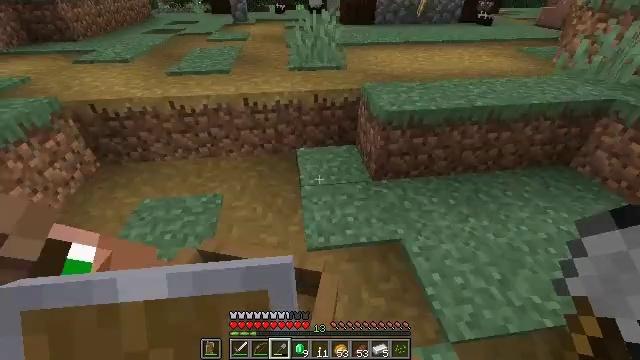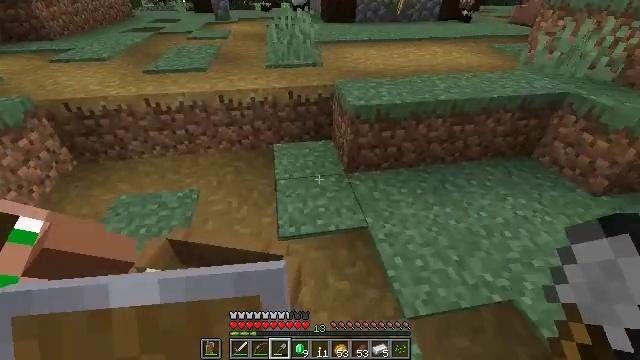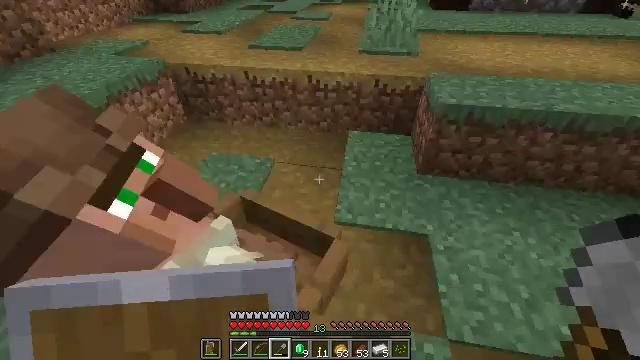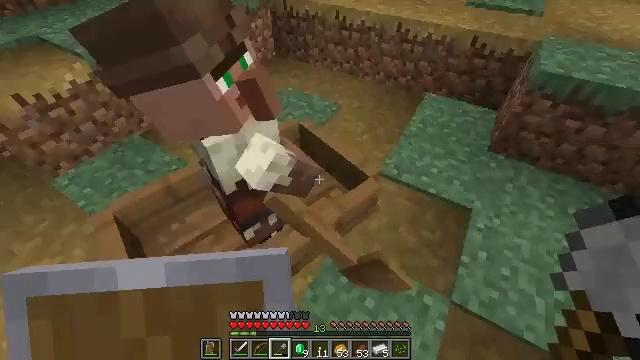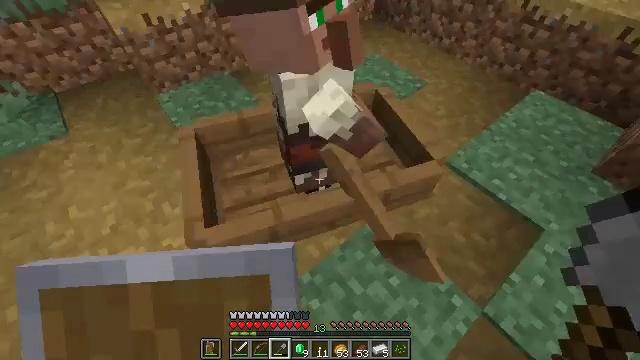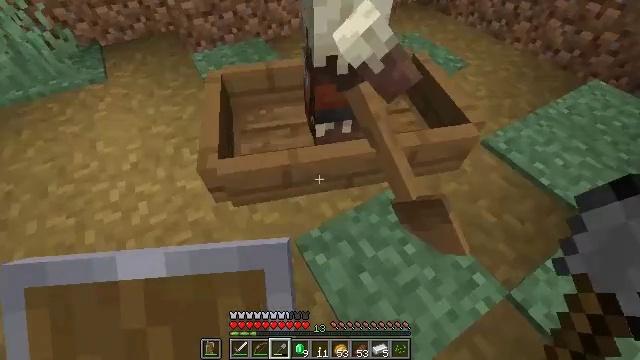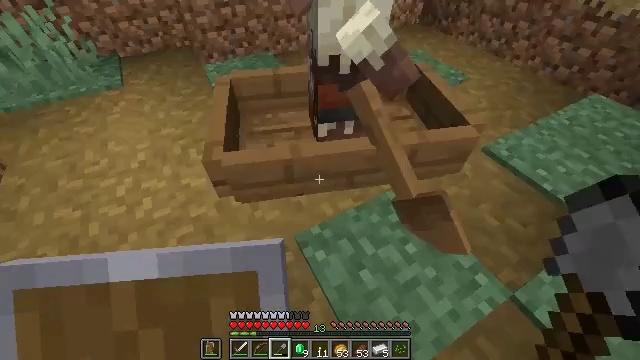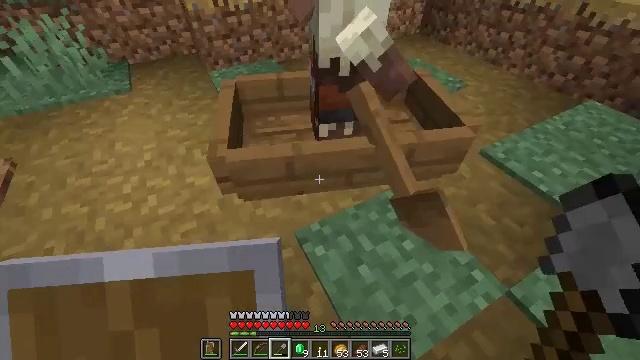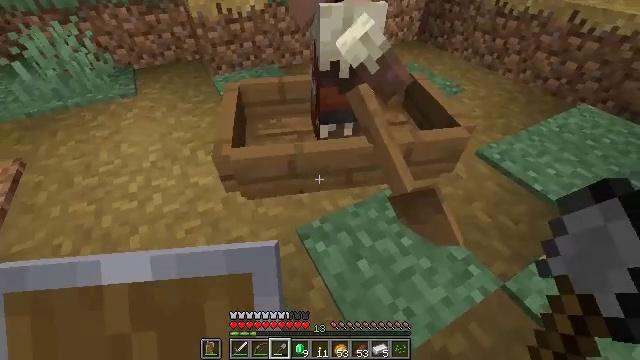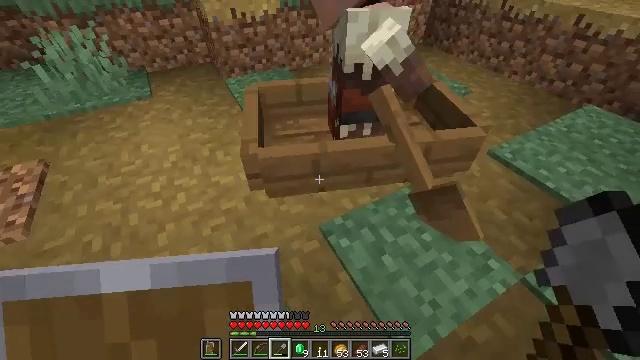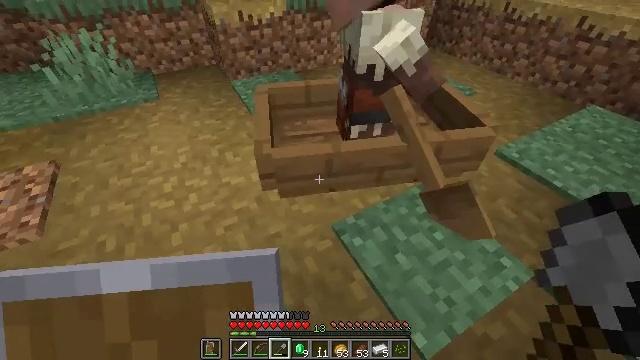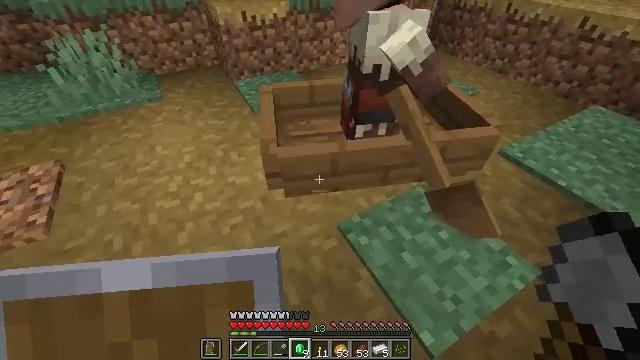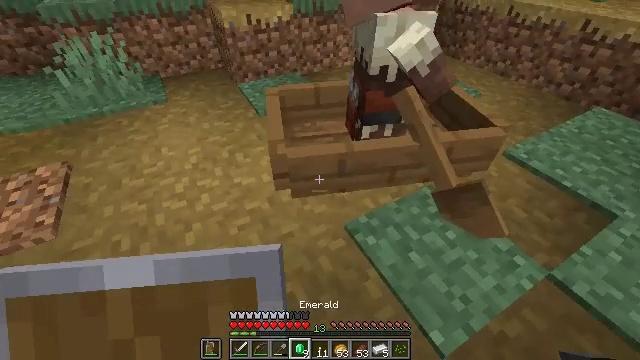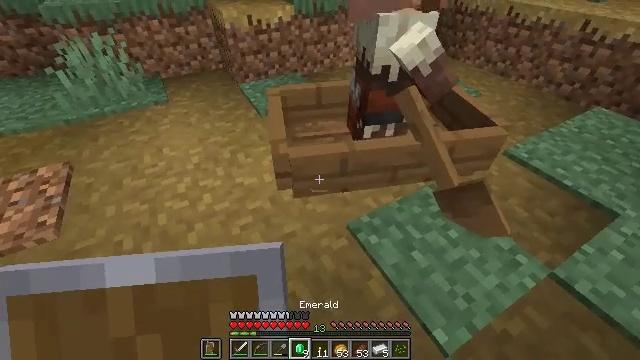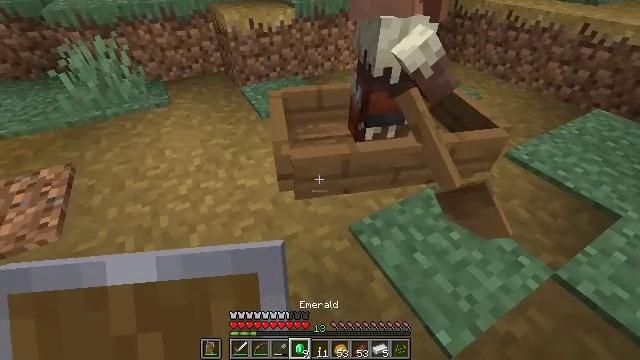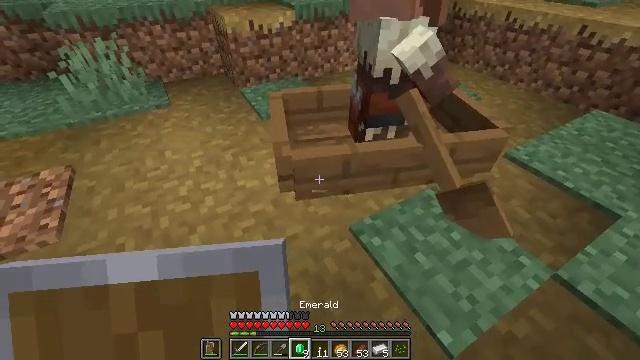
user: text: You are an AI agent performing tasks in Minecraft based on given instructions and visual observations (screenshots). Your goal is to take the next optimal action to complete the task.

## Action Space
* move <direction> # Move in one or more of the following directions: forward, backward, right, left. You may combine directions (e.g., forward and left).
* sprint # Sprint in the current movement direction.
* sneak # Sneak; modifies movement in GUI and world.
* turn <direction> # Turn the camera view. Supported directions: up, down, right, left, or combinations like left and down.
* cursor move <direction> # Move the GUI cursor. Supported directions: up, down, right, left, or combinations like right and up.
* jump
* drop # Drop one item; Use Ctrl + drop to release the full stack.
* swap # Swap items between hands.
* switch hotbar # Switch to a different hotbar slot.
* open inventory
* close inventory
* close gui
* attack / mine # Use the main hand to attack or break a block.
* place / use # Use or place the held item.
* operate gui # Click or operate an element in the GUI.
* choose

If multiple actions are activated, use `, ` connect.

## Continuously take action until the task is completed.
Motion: motion action
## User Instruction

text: Remove the cobblestone wall block.
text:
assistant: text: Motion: move back and move right, turn right
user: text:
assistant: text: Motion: move back and move right, turn left and down
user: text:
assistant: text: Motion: move back and move right, turn left and down
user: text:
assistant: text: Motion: move back and move right, turn left and down
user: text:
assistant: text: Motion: move back, turn left
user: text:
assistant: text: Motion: move back, turn left and up
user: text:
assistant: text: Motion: turn up
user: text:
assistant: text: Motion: move left, turn up
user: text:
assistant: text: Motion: move left
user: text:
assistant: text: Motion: no_op
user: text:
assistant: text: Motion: switch to hotbar 4
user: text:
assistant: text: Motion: switch to hotbar 4
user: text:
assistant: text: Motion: no_op
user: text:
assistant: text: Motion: no_op
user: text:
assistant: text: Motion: no_op
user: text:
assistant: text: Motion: no_op
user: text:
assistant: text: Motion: no_op
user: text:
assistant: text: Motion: no_op
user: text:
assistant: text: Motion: no_op
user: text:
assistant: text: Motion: open inventory
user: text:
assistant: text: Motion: open inventory
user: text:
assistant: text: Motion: no_op
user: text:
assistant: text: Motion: cursor move right
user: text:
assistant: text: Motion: cursor move right and down
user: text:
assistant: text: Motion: cursor move right and down
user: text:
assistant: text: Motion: sneak, cursor move down
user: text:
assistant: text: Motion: sneak
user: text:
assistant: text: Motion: sneak
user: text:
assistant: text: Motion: sneak
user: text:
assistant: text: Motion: sneak